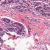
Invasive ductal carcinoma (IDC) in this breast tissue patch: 0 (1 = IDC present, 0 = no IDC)